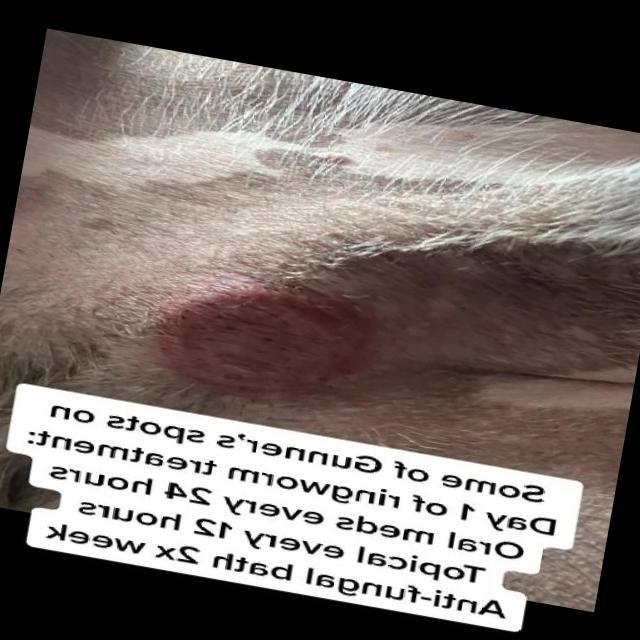
Canine ringworm (Dermatophytosis) — fungal infection caused by Microsporum or Trichophyton. Presents with circular alopecia, scaling, crusting, and broken hairs.